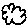
Label: cloud